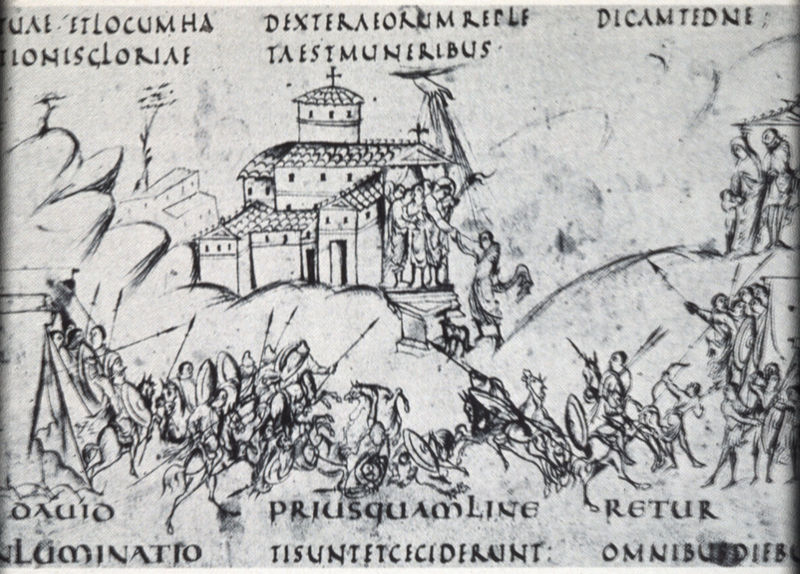
Titel: Utrecht Psalter
Standort: Herkunftsort: Reims (EU - F)
Institution: Utrecht, Universitätsbibliothek
Schlagwörter: angriff, baum, berg, feuer, gott, hand, kampf, weiß, bäume, landschaft, menschen, ausschnitt, männer, schwarz, zeichnung, dach, haus, schloss, wolke, malerei, bibel, sockel, bild, hügel, hütte, kirche, gotik, pferd, pferde, reiter, turm, engel, schrift, papier, bogen, berge, dorf, ziegel, krieg, schlacht, lanze, soldaten, detail, schild, tusche, buch, burg, kloster, kreuz, strahlen, druck, schwarzweiß, text, waffen, soldat, armee, heer, verschwommen, gotisch, christus, jesus, ross, mittelalter, heiliger, lanzen, tempel, heilige, speere, rösser, armut, pfeil, handschrift, verkündigung, basilika, geist, got, latein, schilde, reitend, mission, pfingsten, gottvater, buchmalerei, bible, belagerung, illumination, kampr, schlach, hand gottes, mikrofilm, leatein